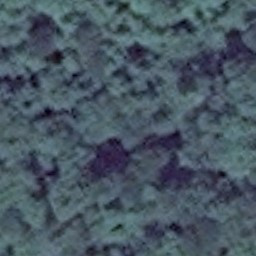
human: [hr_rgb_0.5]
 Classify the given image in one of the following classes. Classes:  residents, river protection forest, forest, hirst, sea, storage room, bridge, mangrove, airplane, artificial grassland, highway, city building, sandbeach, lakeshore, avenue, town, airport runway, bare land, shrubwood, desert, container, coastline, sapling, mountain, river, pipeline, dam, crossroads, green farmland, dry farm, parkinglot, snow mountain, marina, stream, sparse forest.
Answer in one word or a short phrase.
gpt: forest